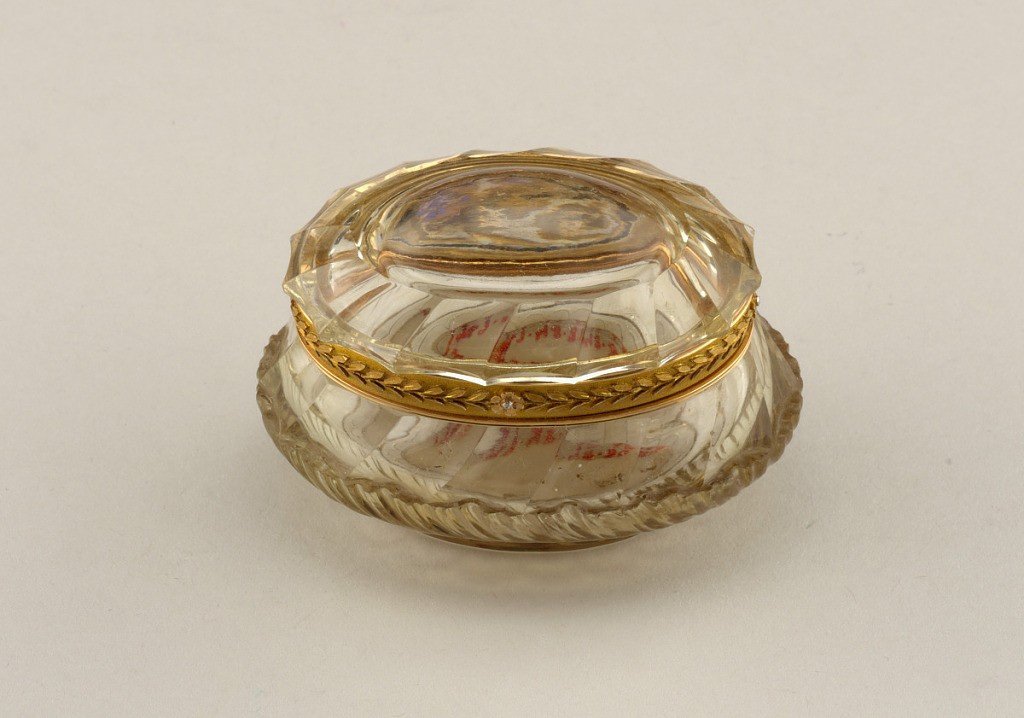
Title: Rock crystal box
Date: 18th century
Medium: Rock crystal, gold
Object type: Box
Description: Casket-shaped, with gold mounts.